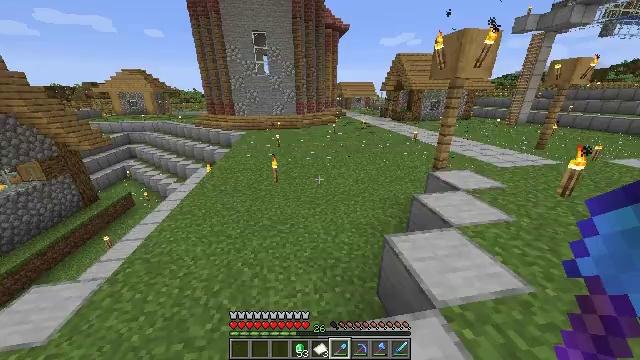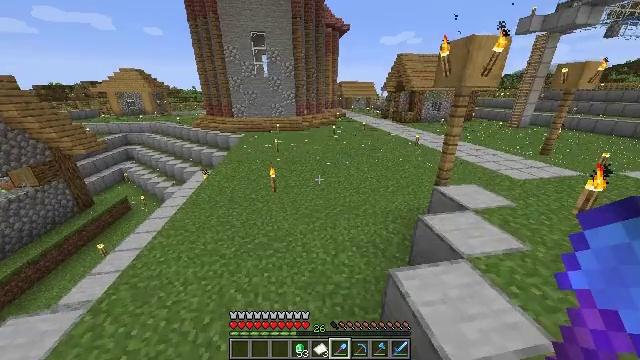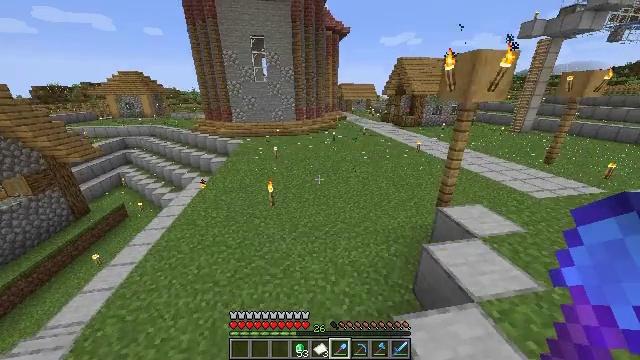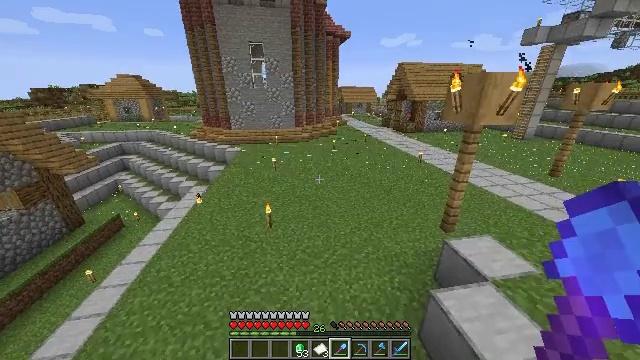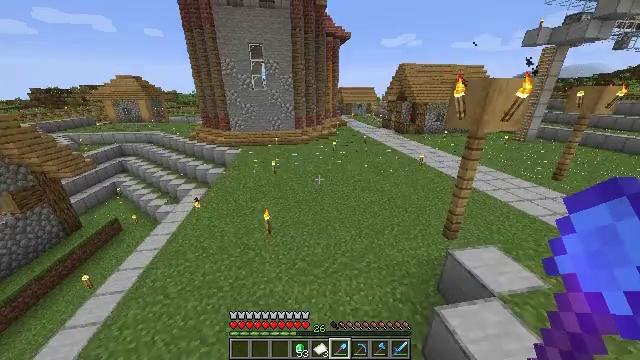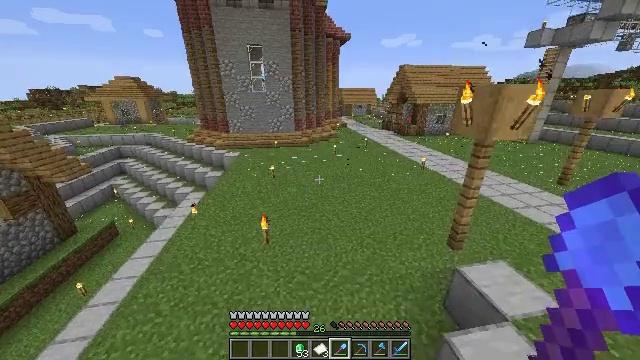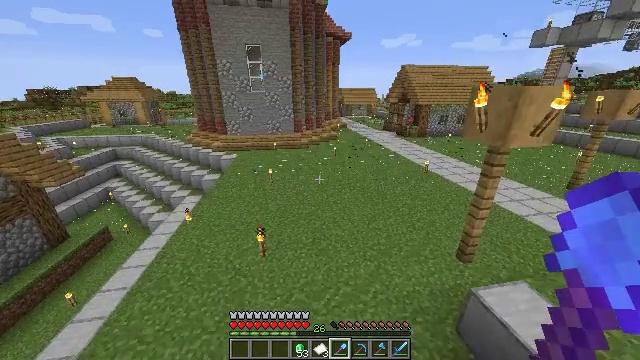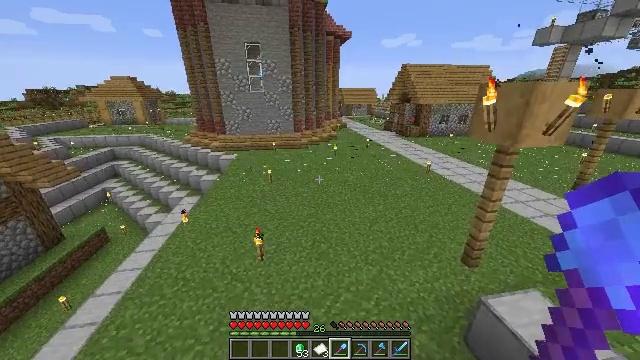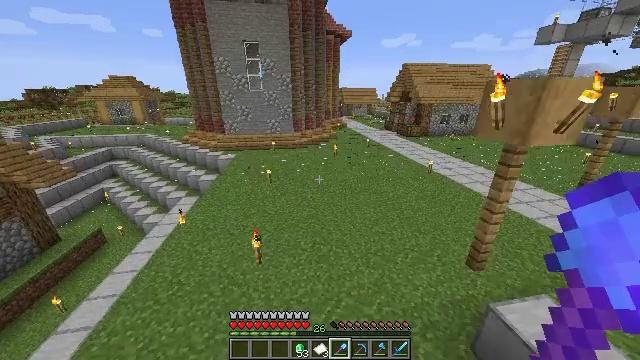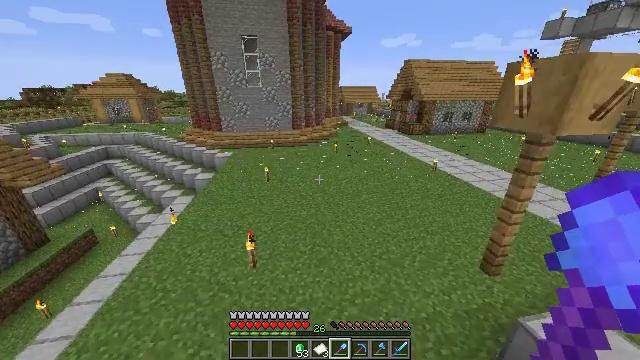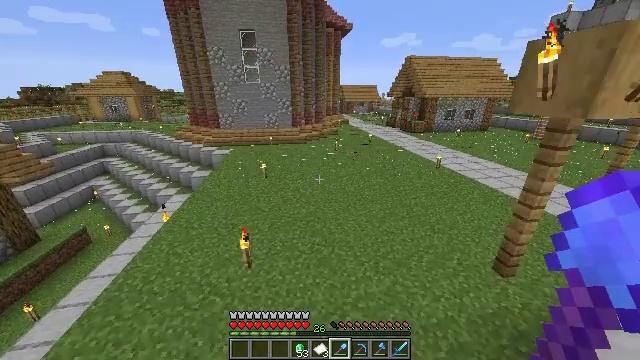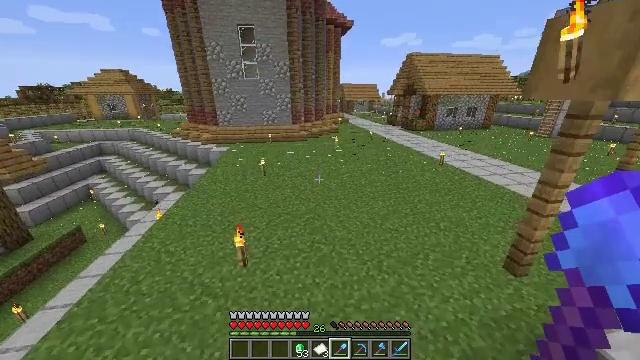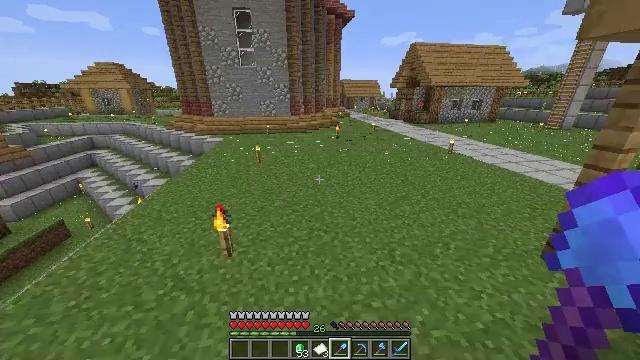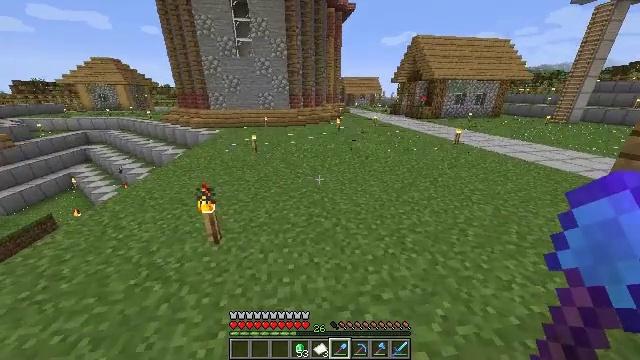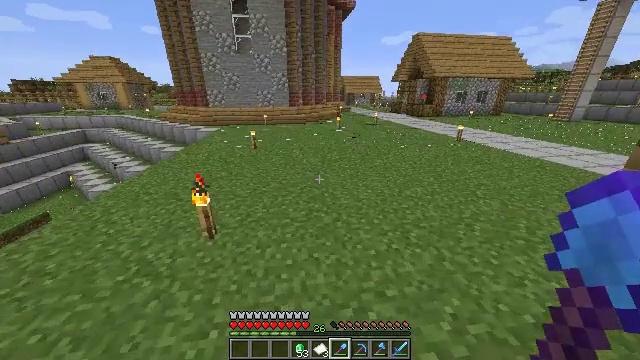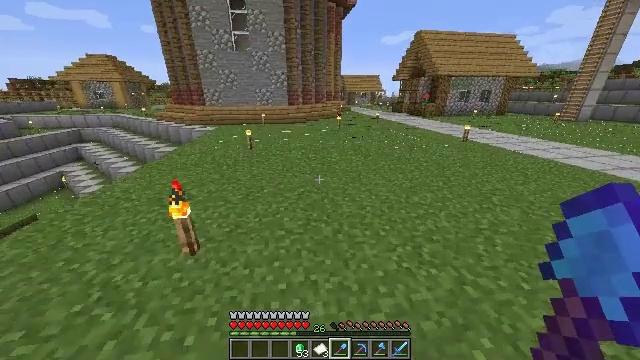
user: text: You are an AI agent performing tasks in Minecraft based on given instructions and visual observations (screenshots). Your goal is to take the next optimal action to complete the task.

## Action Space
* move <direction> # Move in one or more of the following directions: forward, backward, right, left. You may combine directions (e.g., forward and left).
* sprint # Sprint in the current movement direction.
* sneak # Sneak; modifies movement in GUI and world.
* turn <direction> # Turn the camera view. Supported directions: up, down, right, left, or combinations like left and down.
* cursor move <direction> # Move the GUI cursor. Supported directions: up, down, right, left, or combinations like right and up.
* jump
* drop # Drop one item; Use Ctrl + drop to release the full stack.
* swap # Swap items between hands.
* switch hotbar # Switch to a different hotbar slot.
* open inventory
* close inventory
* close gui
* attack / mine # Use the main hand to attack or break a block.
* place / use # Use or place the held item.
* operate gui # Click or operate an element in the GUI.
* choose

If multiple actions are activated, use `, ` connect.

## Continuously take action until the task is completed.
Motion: motion action
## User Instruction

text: Remove the oak fence from its place.
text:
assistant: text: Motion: move forward, jump
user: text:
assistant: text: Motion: move forward, jump
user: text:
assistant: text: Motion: move forward, jump
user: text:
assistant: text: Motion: move forward, jump
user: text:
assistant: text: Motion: move forward, sprint, jump
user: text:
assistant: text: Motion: move forward, sprint, jump
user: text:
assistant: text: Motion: move forward, sprint, jump
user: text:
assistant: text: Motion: move forward, sprint, jump
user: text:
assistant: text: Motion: move forward, sprint, jump
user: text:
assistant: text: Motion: move forward, sprint, jump
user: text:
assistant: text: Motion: move forward, jump
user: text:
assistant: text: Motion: move forward, jump
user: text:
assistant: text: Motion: move forward, jump
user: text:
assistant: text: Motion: move forward, jump
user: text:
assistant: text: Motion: move forward, jump
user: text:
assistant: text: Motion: move forward, sprint, turn right, jump
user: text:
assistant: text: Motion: move forward, sprint, turn right, jump
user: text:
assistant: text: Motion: move forward, sprint, turn right, jump
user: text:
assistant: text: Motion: move forward, sprint, turn right and up, jump
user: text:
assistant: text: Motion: move forward, sprint, turn right, jump
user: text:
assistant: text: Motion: move forward, jump
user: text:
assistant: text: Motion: move forward, jump
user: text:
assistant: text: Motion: move forward, jump
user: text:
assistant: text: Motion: move forward, turn down, jump
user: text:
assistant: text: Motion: move forward, jump
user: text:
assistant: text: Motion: move forward, jump
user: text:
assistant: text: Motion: move forward, sprint, jump
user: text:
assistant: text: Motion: move forward, sprint, jump
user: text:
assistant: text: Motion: move forward, sprint, jump
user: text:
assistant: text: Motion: move forward, sprint, jump